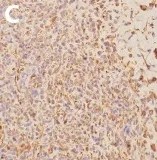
Hematoxylin-eosin and immunohistochemical staining of the tumor tissue. Positive expression of EMA, VIM, CD99, synaptophysin, and ,BRG1, respectively.
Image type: pathology (immunostaining)